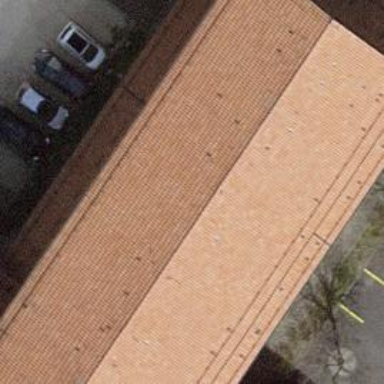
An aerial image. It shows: Part of building.